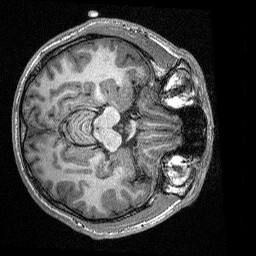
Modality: T1map
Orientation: axial